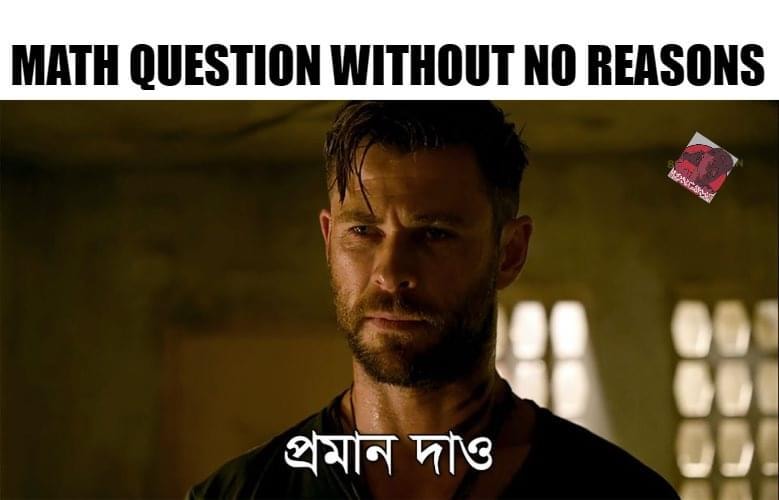
Caption: MATH QUESTION WITHOUT NO REASONS  প্রমাণ দাও
Label: non-hate